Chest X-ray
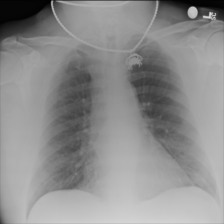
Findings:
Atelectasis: negative
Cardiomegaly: negative
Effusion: negative
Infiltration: negative
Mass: negative
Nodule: negative
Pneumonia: negative
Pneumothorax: negative
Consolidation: negative
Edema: negative
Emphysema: negative
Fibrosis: negative
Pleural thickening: negative
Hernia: negative